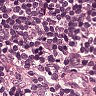
Metastatic tissue present: no